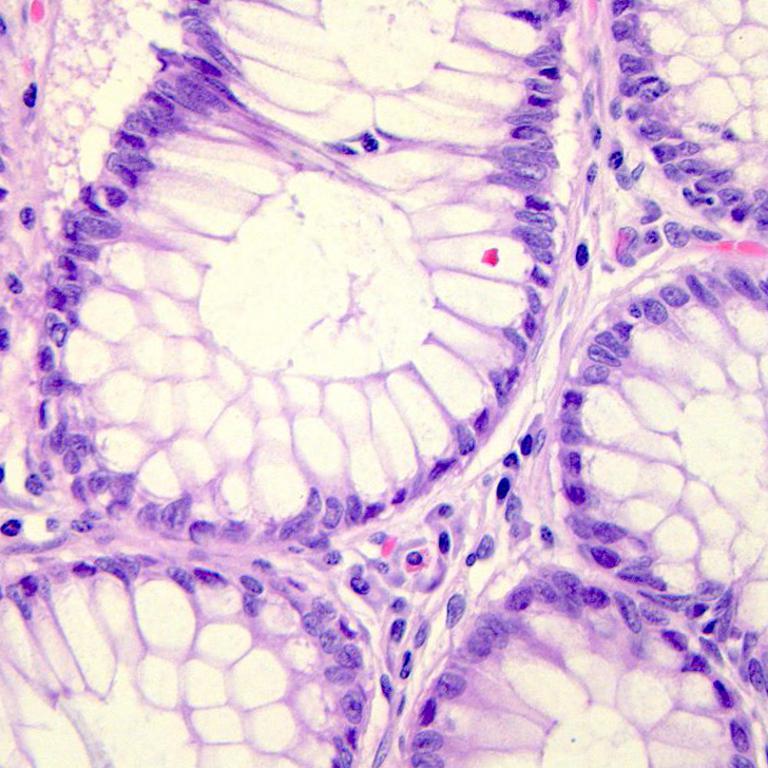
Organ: colon
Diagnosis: benign